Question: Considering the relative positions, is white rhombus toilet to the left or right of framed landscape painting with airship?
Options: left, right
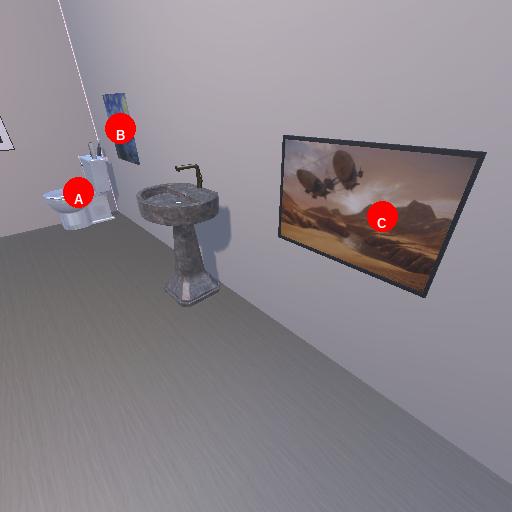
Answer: left